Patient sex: M
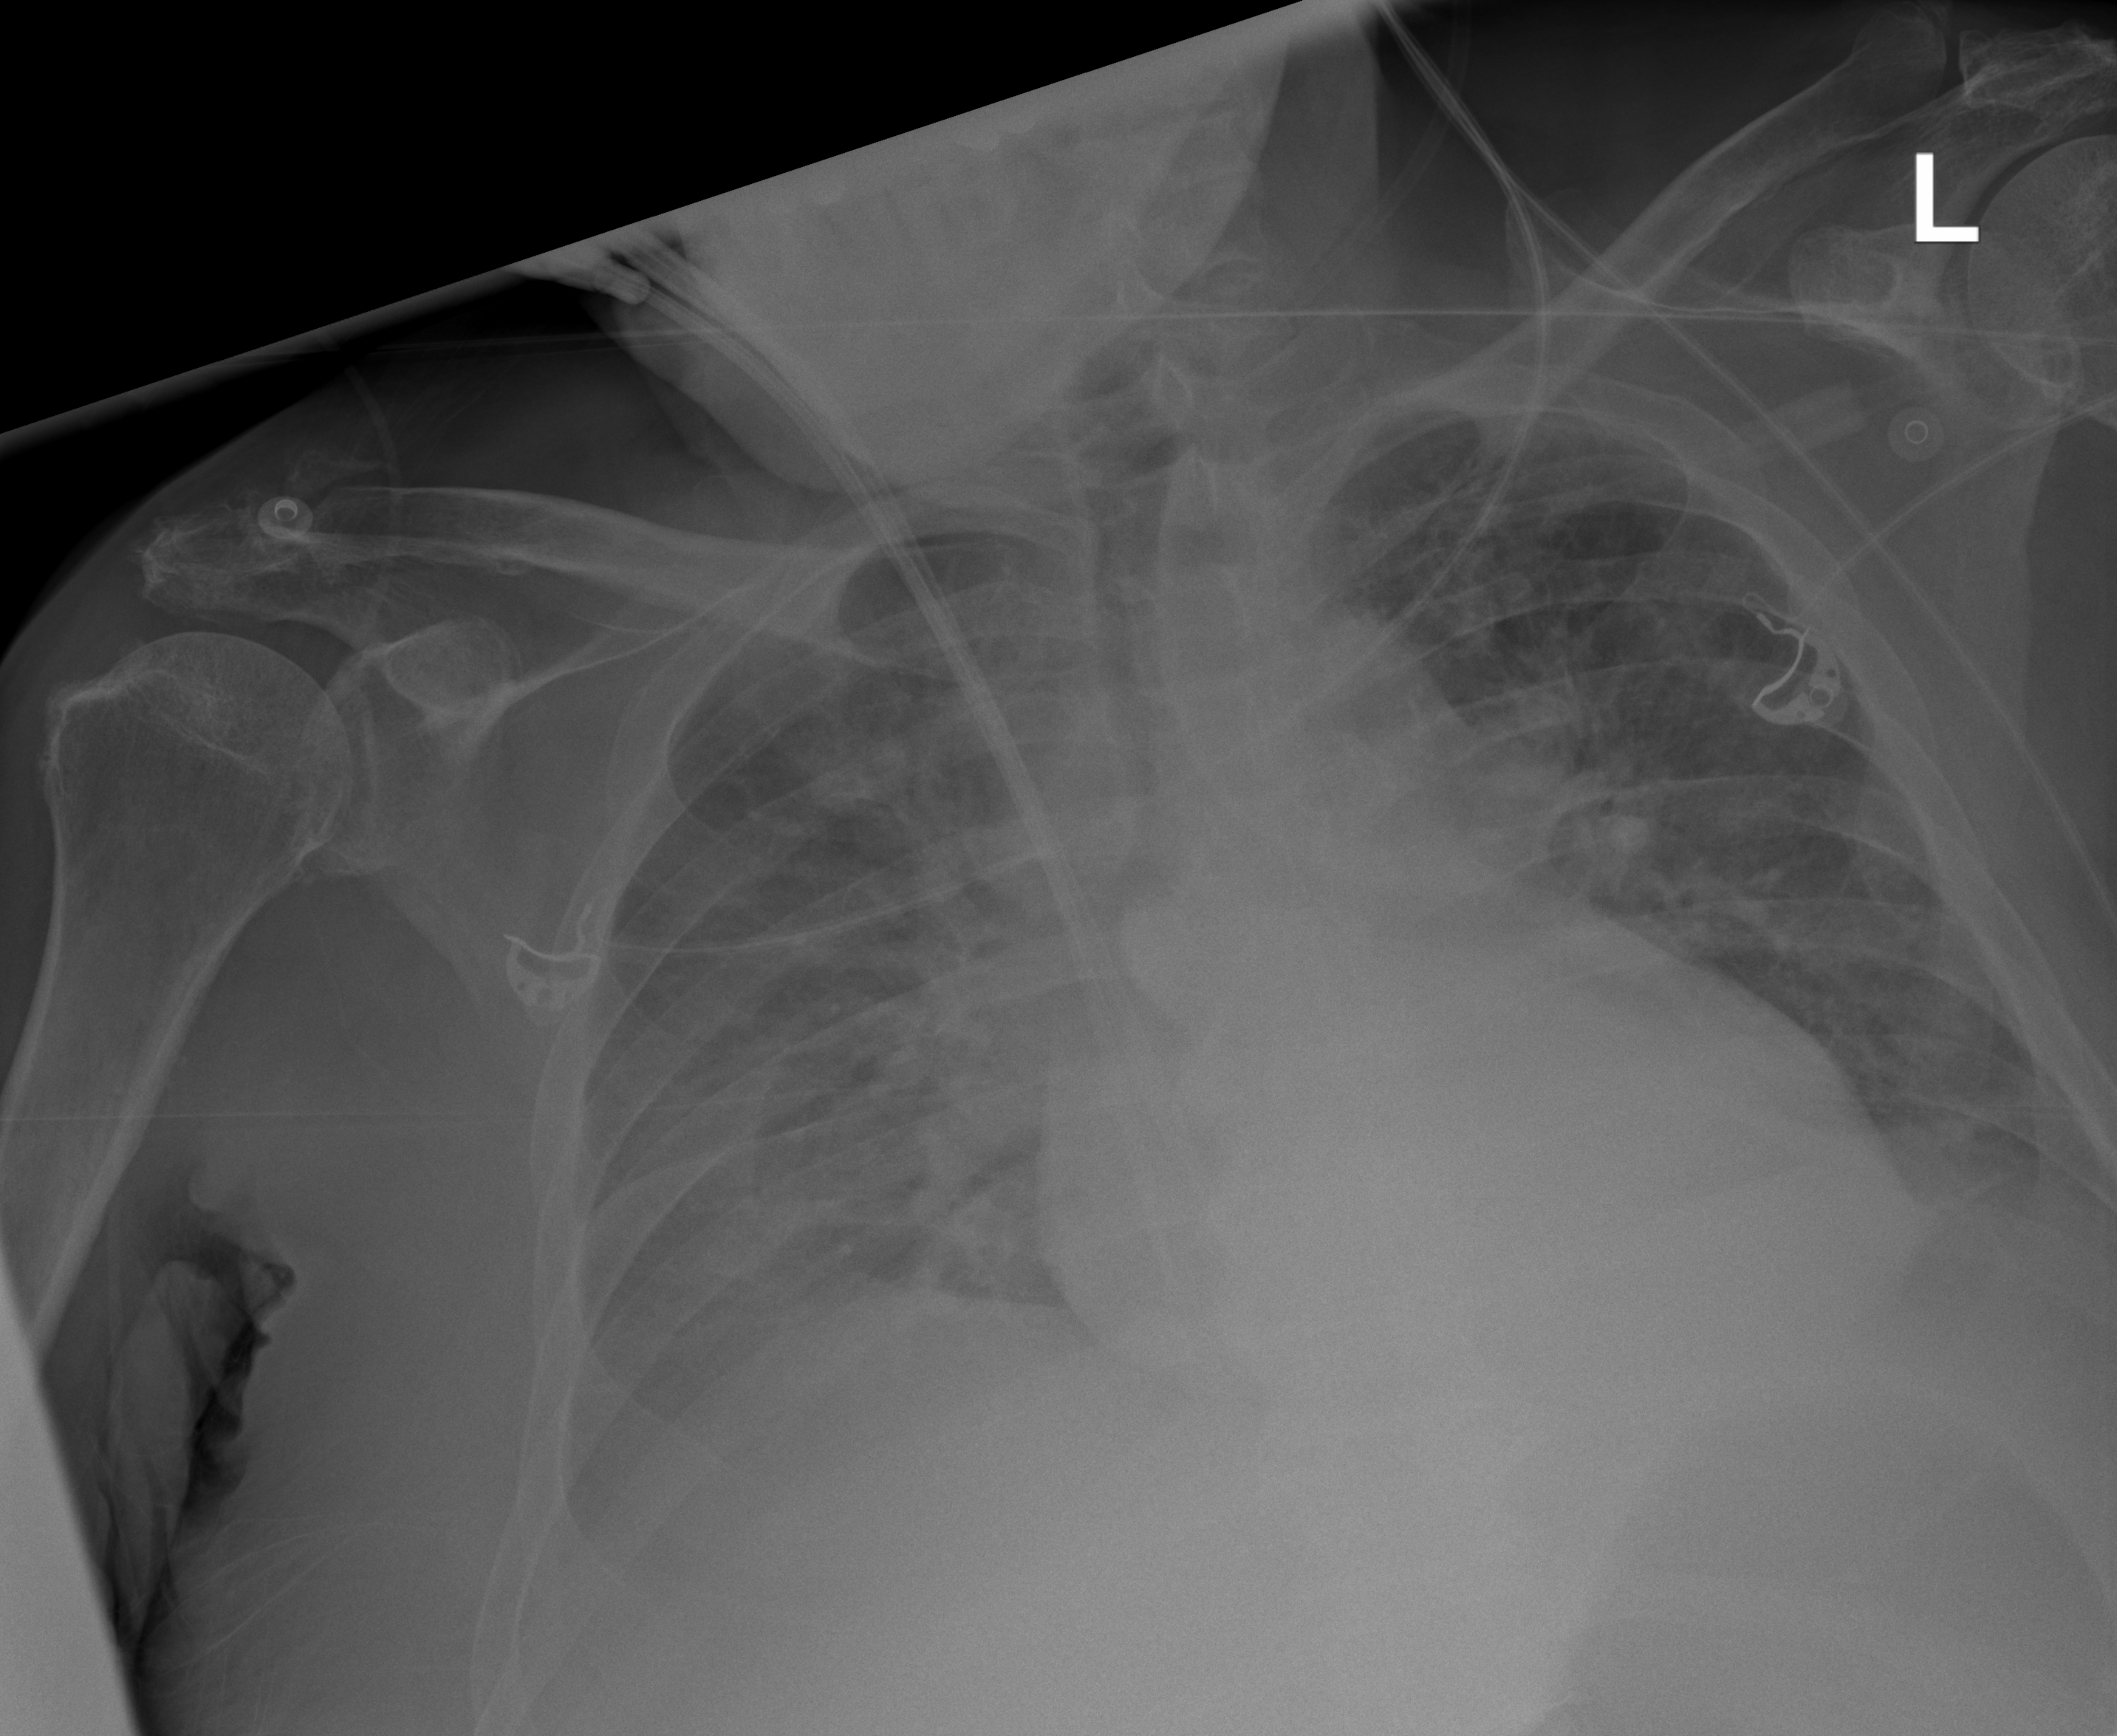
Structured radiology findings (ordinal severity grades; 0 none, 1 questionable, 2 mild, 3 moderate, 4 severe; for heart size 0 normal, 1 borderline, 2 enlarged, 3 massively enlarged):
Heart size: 0
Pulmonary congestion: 2
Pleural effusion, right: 2
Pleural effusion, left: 2
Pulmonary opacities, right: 2
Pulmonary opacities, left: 0
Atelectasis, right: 2
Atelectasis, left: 2